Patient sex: M
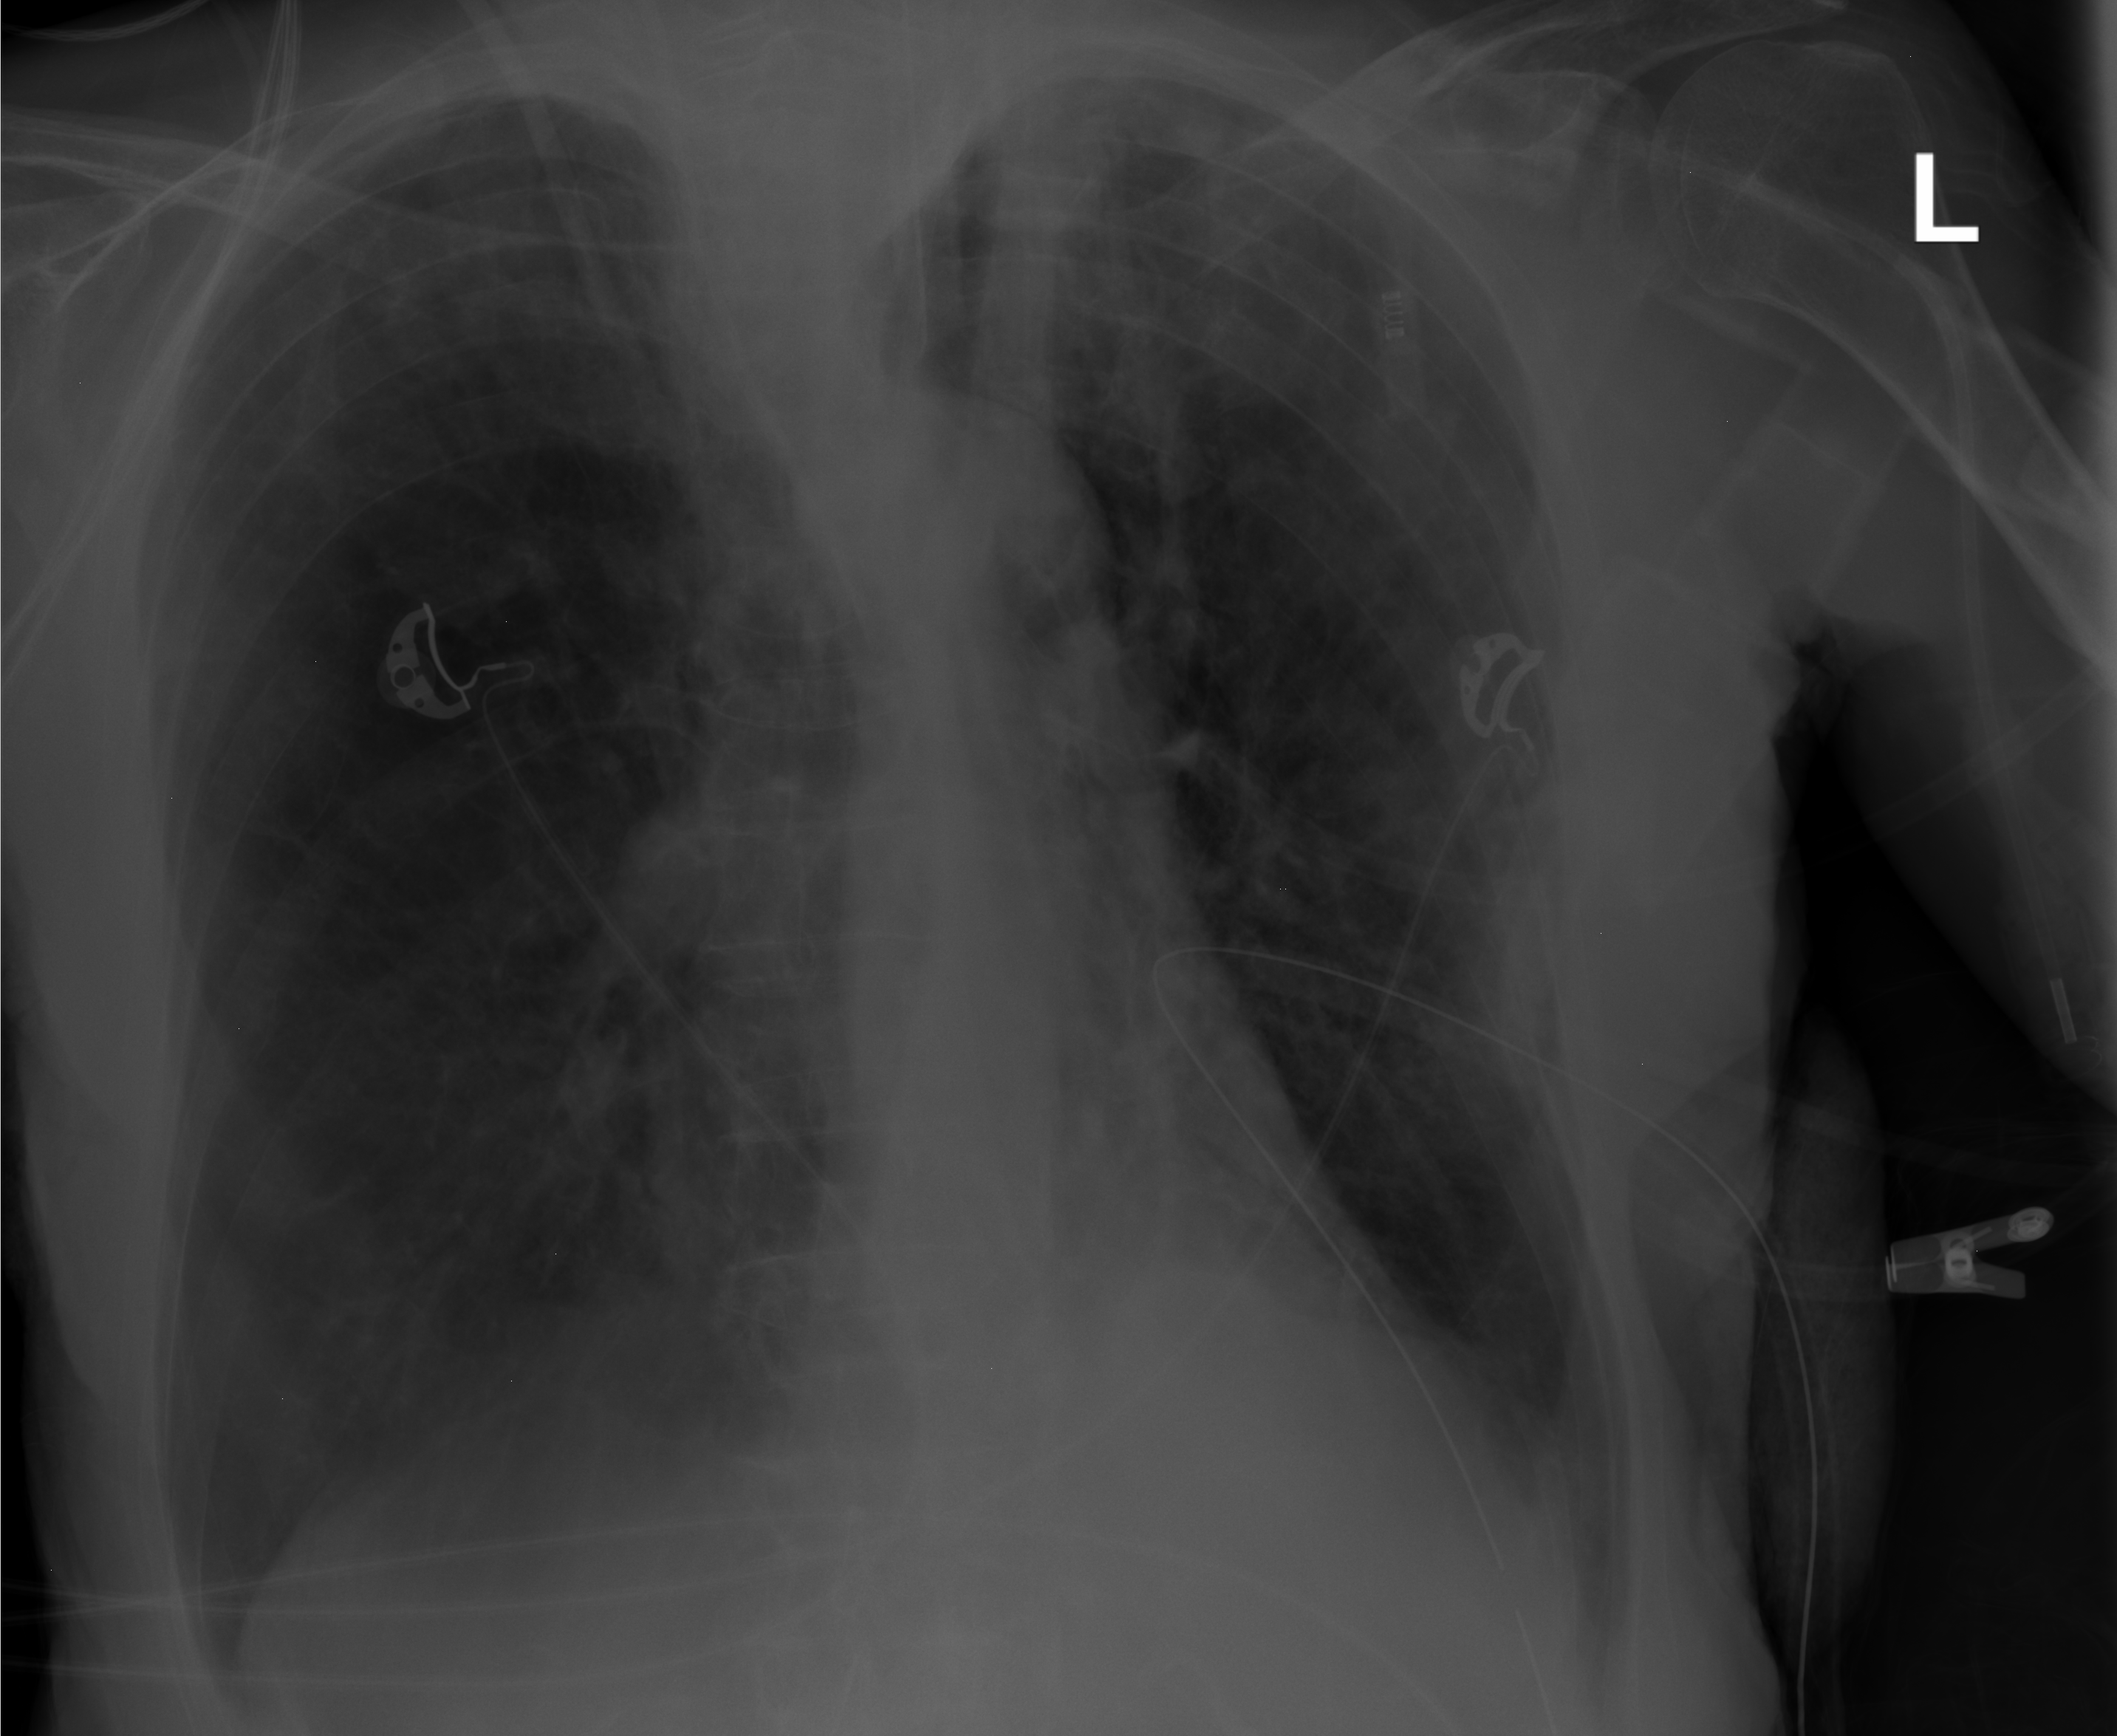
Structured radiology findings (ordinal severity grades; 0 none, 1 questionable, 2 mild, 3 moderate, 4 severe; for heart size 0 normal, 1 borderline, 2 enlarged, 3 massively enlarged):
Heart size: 0
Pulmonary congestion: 0
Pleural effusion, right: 2
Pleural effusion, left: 2
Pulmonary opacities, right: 0
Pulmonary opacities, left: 0
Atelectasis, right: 2
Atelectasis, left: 2